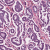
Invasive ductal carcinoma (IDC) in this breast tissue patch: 1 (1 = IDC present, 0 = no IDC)